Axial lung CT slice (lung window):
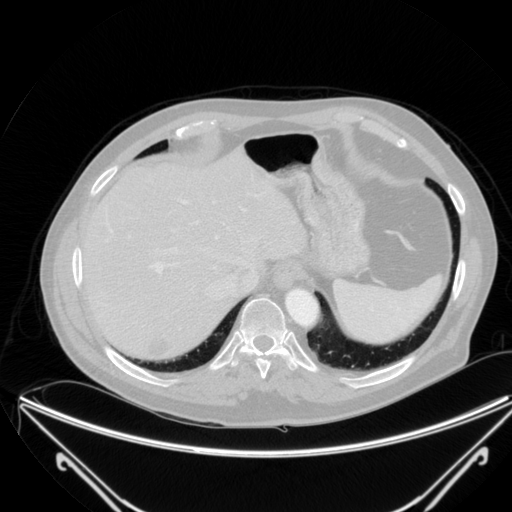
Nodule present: no